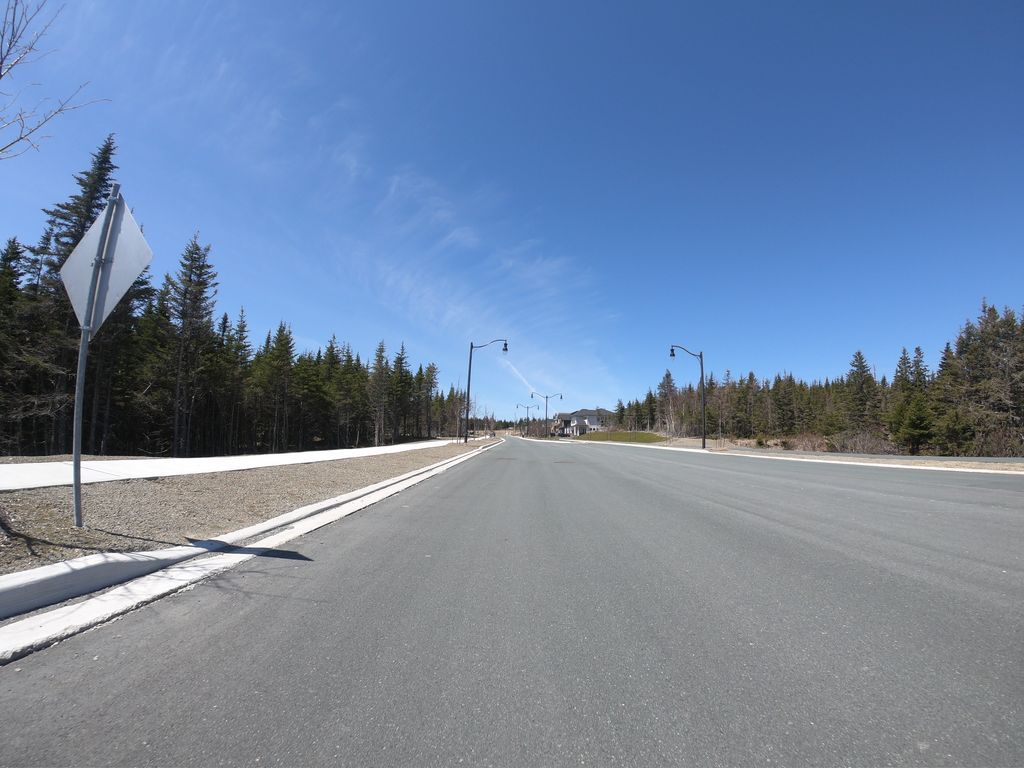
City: st_johns